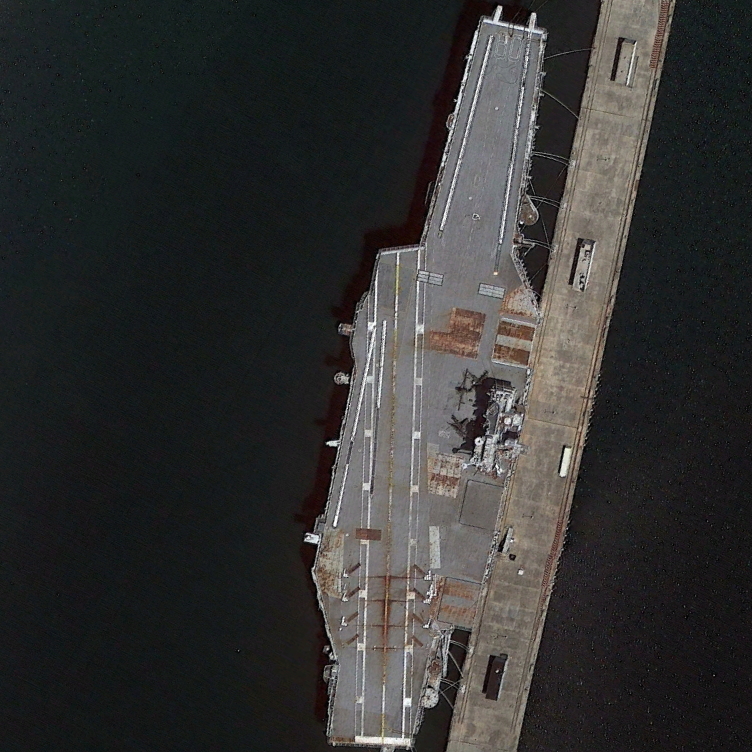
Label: aircraft_carrier